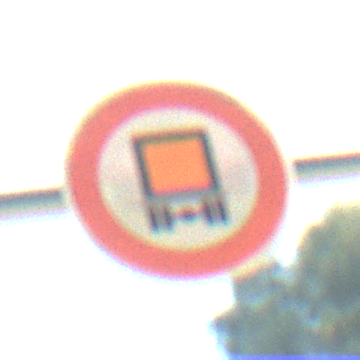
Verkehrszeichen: VerbotKennzeichnungspflichtigeKraftfahrzeugeGefaehrlicheGueter
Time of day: MorningAfternoon
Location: Outdoor (Nature)
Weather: PartlyCloudy
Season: NotSpecified
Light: Natural